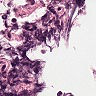
Metastatic tissue present: no